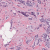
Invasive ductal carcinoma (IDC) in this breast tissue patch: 1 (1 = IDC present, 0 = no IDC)